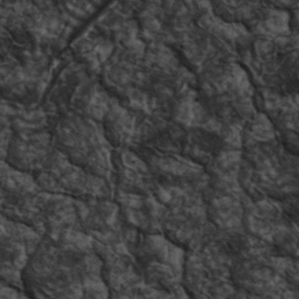
Label: non_frost